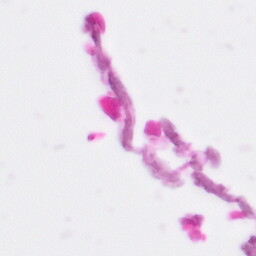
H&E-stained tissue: Pancreatic